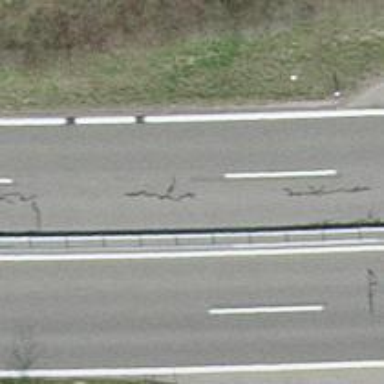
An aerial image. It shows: Asphalt motorway categorized as trunk road.